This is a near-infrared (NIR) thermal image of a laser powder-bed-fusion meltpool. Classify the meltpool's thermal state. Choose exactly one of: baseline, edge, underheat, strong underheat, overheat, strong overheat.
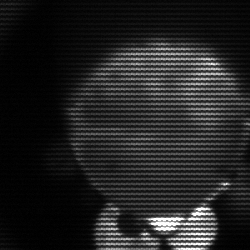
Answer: edge